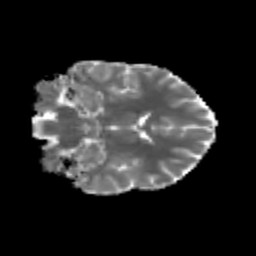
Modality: MD
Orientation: coronal
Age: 18
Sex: female
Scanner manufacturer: siemens
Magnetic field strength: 3 T
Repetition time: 3.5 s
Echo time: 0.125 s